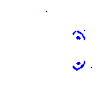
Particle: proton